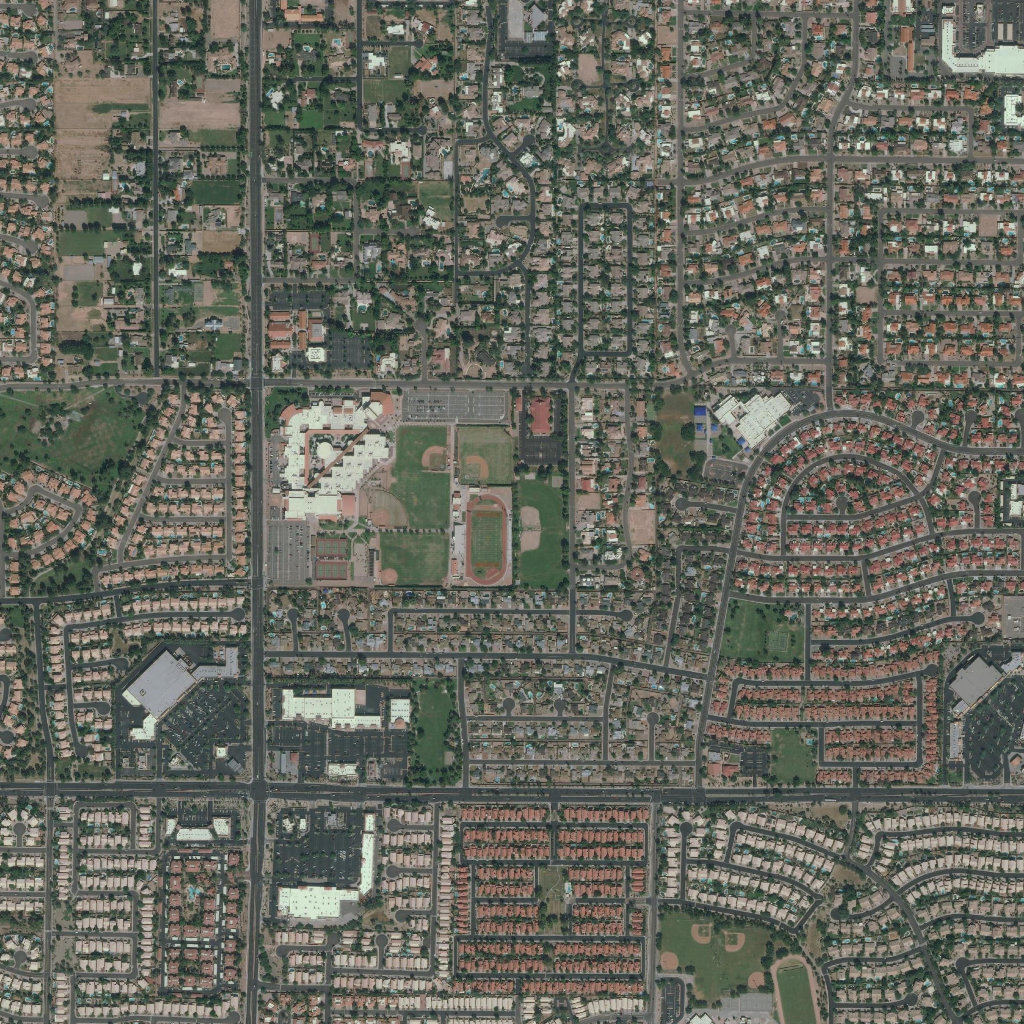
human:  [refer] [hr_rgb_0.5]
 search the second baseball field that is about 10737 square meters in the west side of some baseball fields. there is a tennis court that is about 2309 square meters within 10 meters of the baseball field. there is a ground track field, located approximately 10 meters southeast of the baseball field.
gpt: <box>[[70, 90, 74, 96, 0]]</box>

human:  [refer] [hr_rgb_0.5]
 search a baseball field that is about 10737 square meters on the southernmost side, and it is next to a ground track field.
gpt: <box>[[70, 90, 74, 96, 0]]</box>

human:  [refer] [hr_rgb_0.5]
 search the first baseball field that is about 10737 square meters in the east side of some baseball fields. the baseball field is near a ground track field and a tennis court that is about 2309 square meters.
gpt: <box>[[70, 90, 74, 96, 0]]</box>